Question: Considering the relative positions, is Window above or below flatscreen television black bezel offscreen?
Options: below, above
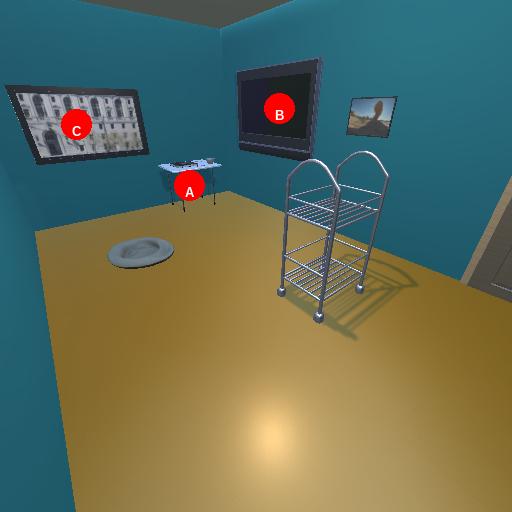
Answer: below